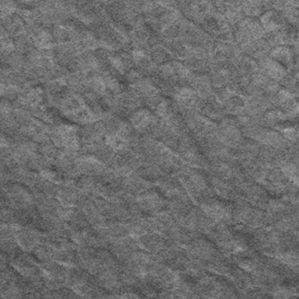
Label: frost